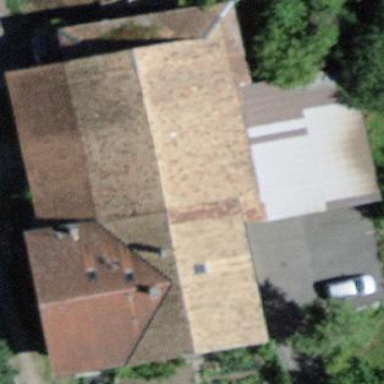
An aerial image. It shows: Farm building.